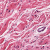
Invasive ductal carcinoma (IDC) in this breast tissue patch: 0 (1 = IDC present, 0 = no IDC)